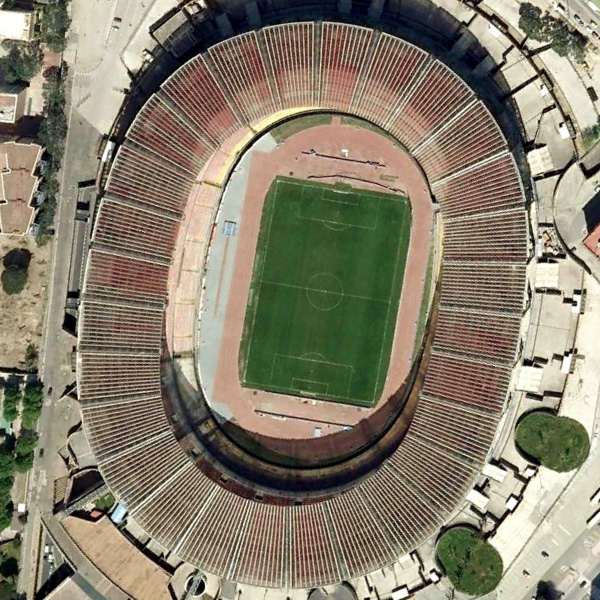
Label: Stadium